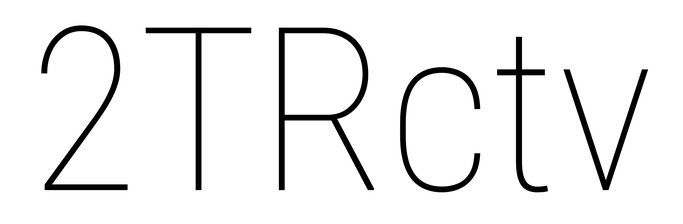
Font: Roboto_Condensed_Thin